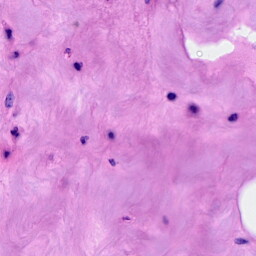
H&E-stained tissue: Breast